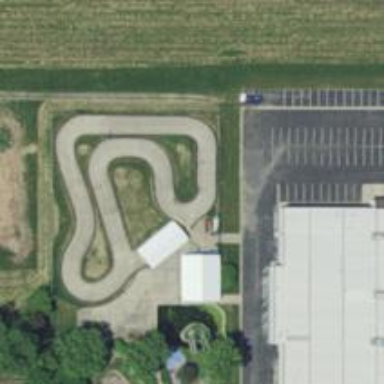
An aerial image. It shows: Karting raceway for sports activities.